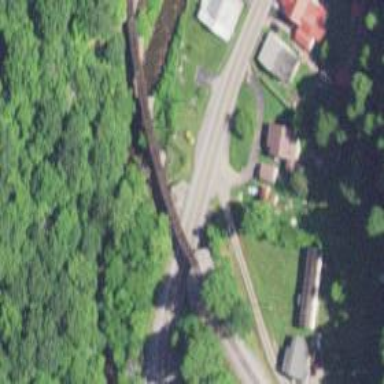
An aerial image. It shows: Railway bridge.